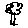
Label: tree